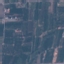
Land use / land cover: PermanentCrop